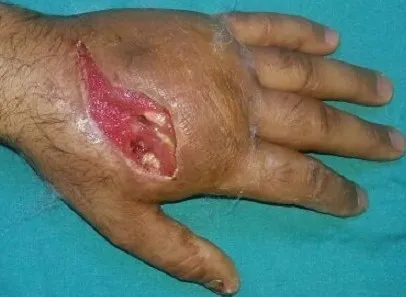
Pictures of patient's hand after the treatment.
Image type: medical_photograph (skin_photograph)